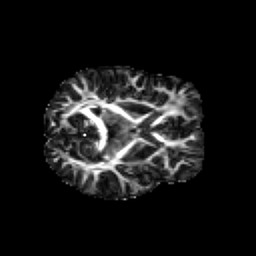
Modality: FA
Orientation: axial
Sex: female
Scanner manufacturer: siemens
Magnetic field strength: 3 T
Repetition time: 5 s
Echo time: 0.071 s